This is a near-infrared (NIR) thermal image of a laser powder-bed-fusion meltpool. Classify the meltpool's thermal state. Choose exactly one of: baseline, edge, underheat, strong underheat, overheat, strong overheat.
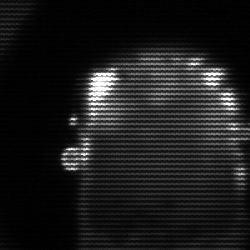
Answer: baseline